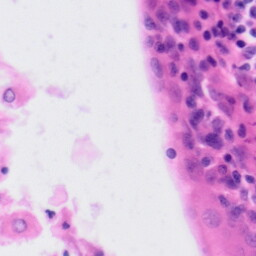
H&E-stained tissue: Tonsil